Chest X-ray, AP view. Patient: 51 years old, sex F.
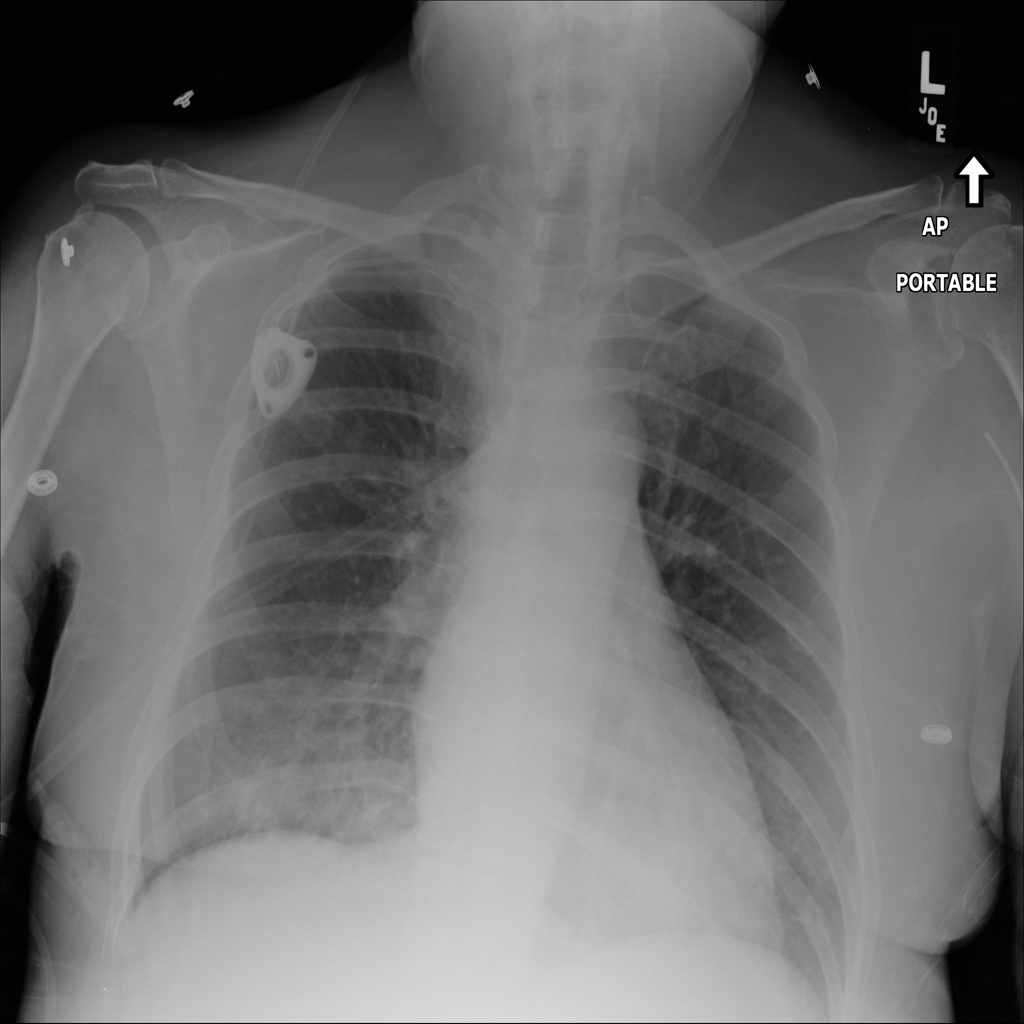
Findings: No Finding